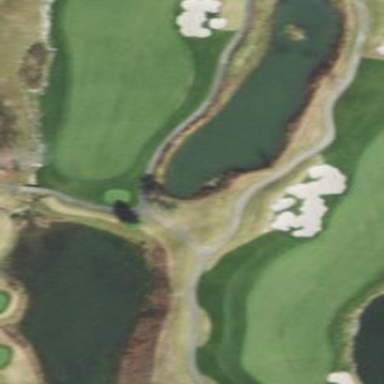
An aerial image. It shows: Water hazard on golf course. The hazard is natural water feature.